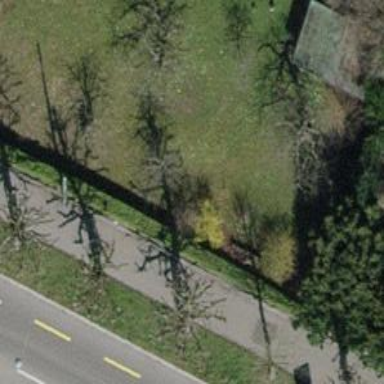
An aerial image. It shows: Beautiful tree in nature.